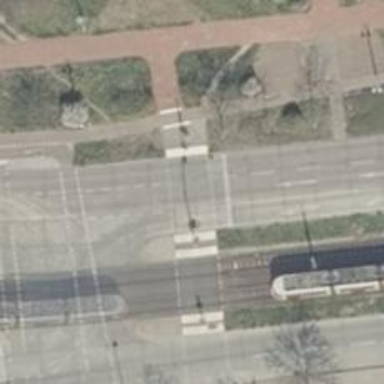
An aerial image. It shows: Road crossing with traffic signals and island.